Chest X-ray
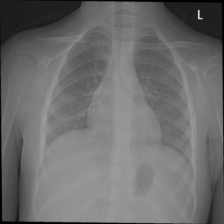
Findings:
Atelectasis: negative
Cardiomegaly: negative
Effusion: negative
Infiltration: negative
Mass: negative
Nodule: negative
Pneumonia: negative
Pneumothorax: negative
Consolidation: negative
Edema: negative
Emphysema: negative
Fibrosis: negative
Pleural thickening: negative
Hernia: negative